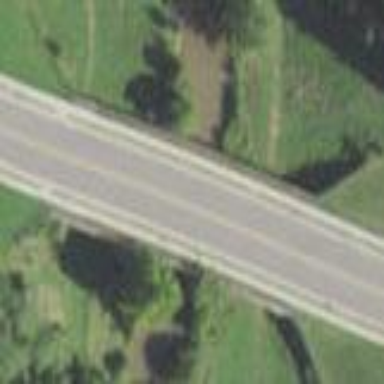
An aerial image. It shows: Man-made bridge.